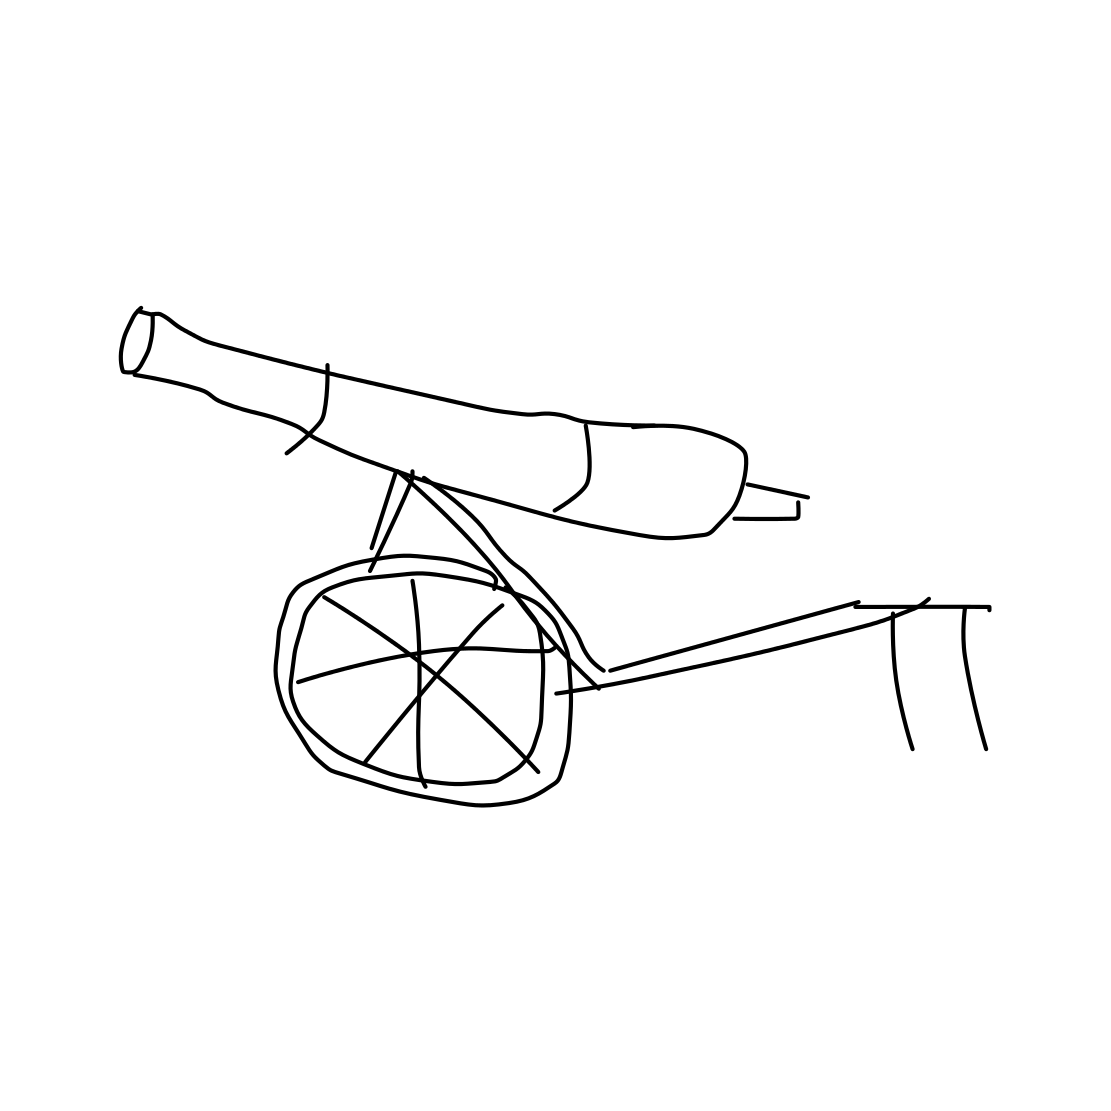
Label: cannon